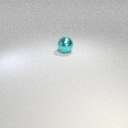
large cyan metal sphere